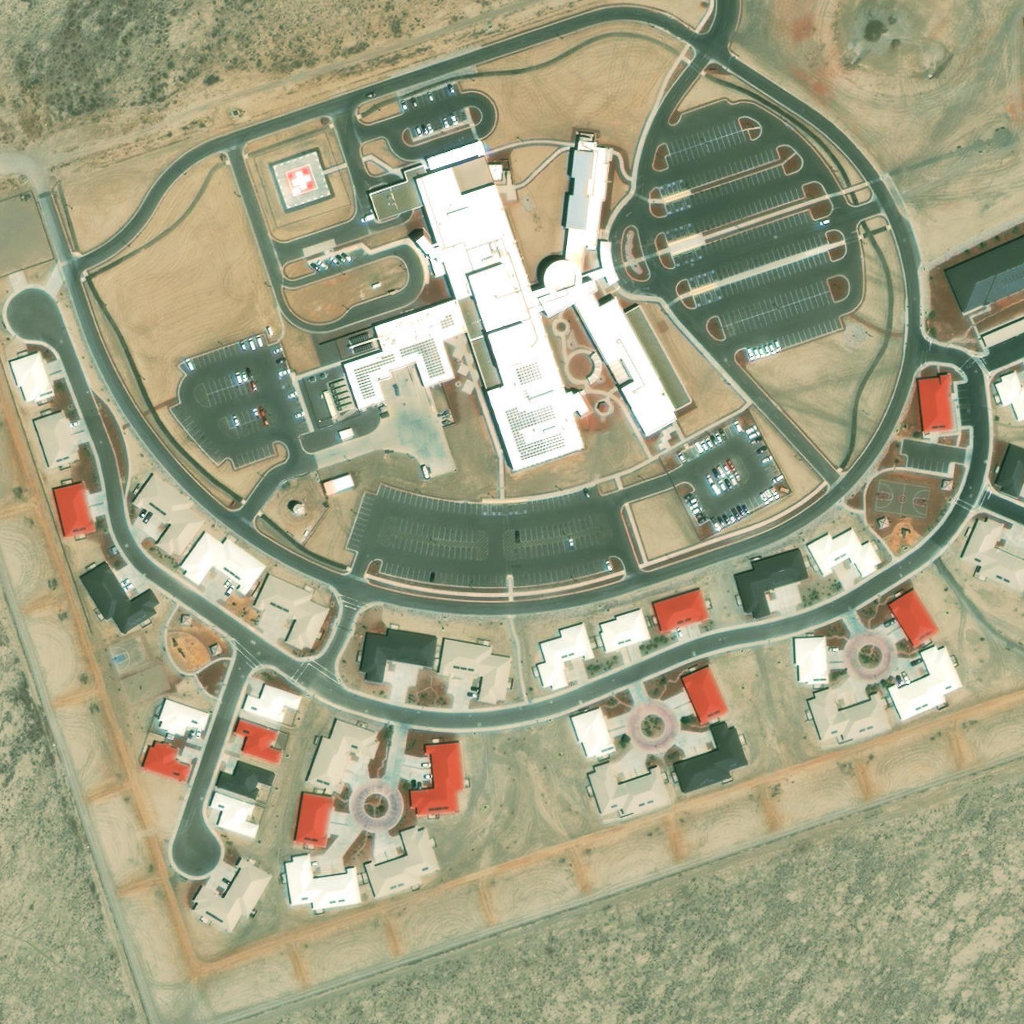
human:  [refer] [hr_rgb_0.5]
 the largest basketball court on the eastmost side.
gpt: <box>[[85, 47, 91, 51, 0]]</box>

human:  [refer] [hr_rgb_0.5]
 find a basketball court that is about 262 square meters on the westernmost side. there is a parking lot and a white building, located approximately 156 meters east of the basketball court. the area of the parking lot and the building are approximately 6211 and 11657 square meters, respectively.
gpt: <box>[[10, 62, 14, 65, 0]]</box>